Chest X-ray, AP view. Patient: 39 years old, sex F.
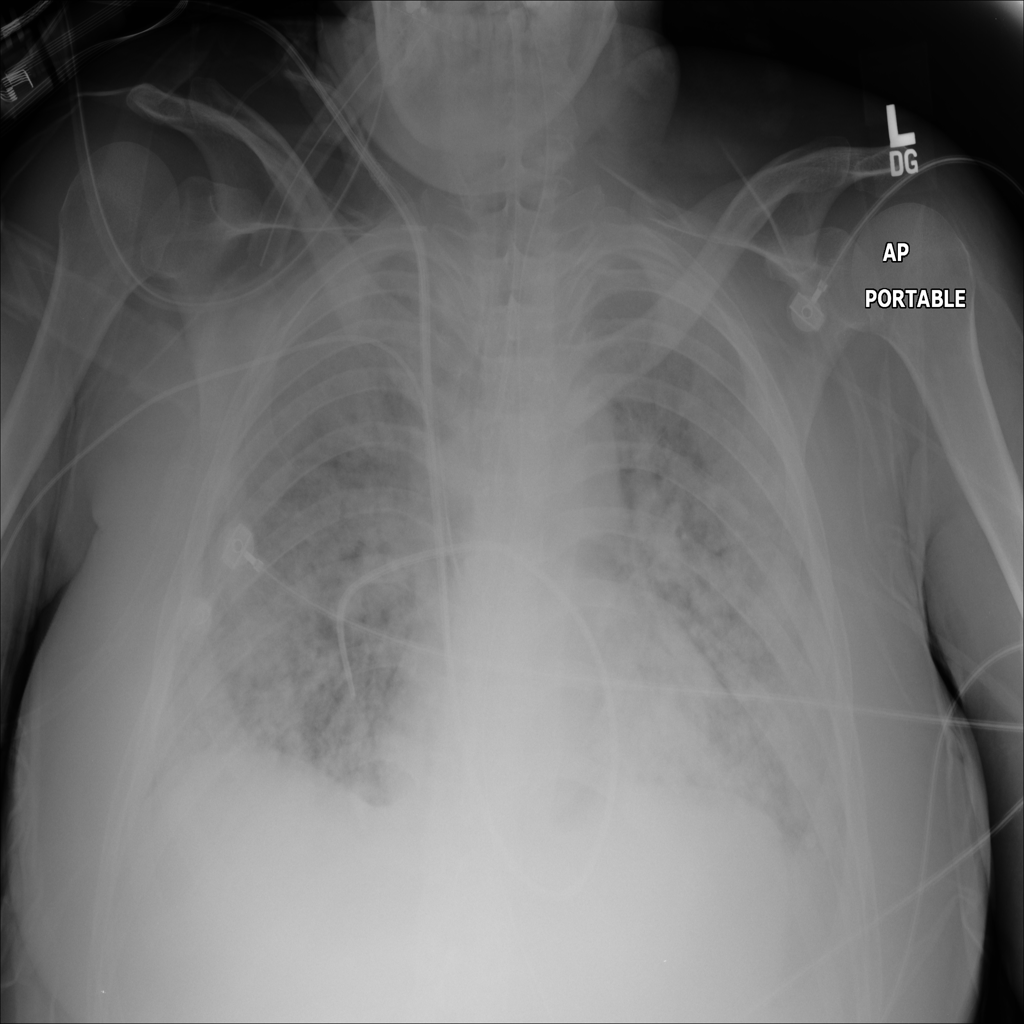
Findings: No Finding